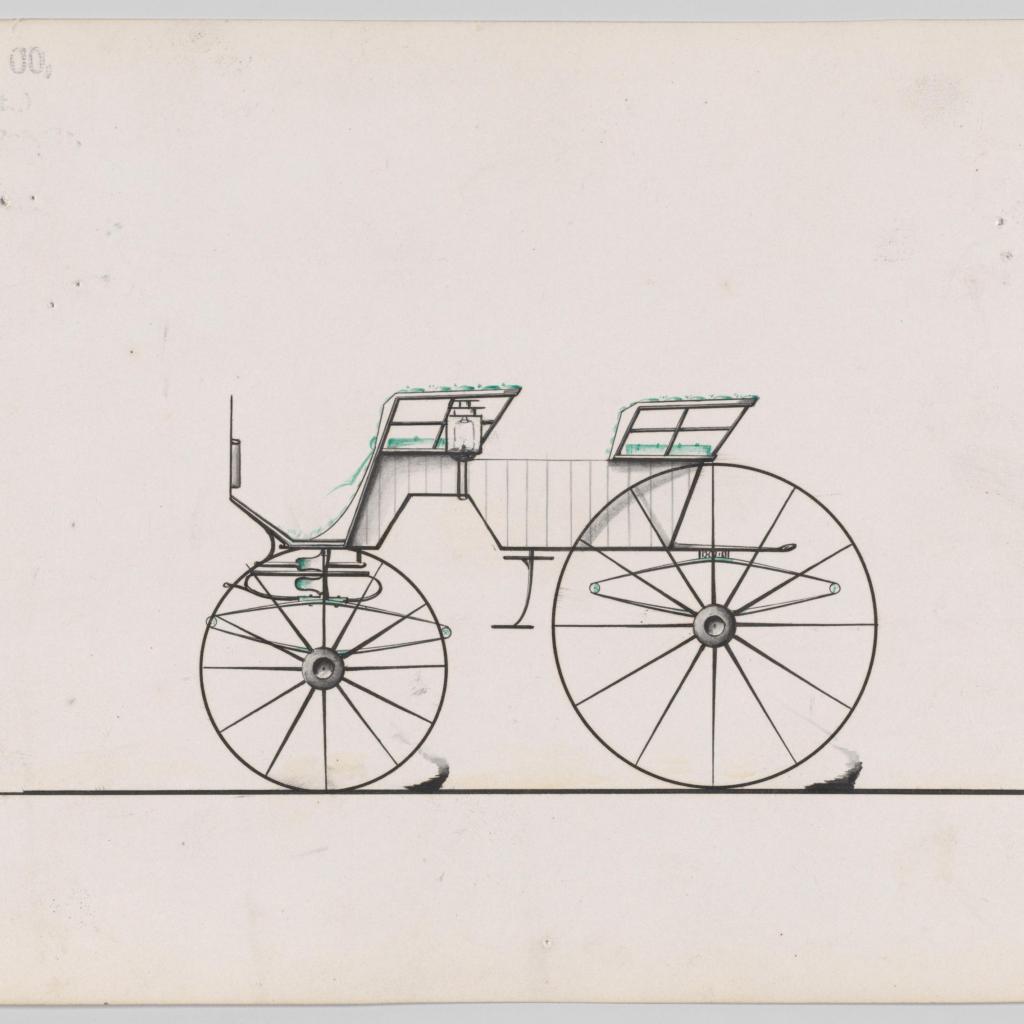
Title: Design for 4 seat Phaeton, no top, no. 3170a
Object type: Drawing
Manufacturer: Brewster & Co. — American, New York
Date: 1875
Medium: Pen and black ink, watercolor and gouache
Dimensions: Sheet: 6 1/8 x 9 1/16 in. (15.6 x 23 cm)
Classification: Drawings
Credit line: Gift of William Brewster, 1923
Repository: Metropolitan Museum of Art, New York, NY